Question: I'm a relatively new user to swift and now, I need to take advantage of the proximity sensor of an iPhone. I don't matter the distance, but I want to know when something is near the iPhone.
So I found this code in Objective-C that worked, but I need it in Swift. I have tried some ways, but any worked. So here is the code I need:
'''
- (void) activateProximitySensor {
UIDevice *device = [UIDevice currentDevice];
device.proximityMonitoringEnabled = YES;
if (device.proximityMonitoringEnabled == YES) {
[[NSNotificationCenter defaultCenter] addObserver:self selector:@selector(proximityChanged:) name:@"UIDeviceProximityStateDidChangeNotification" object:device];
}
}
- (void) proximityChanged:(NSNotification *)notification {
UIDevice *device = [notification object];
NSLog(@"Detectat");
//DO WHATEVER I WANT
}
'''
What I tried was this:
'''
override func viewDidLoad() {
super.viewDidLoad()
UIDevice.currentDevice().proximityMonitoringEnabled = true;
NSNotificationCenter.defaultCenter().addObserver(self, selector: Selector(proximityStateDidChange()), name:UIDeviceProximityStateDidChangeNotification, object: nil);
}
'''
and the function:
'''
func proximityStateDidChange() {
//DO WHATEVER I WANT
}
'''
What I put in the function it's executed always when the app is executed.
Trying the code of Eric D. comment
'''
let sensor = MySensor() //declared in the VC but globally
override func viewDidLoad() {
super.viewDidLoad()
sensor.activateProximitySensor()
}
'''
Throws me the exception:

Hope someone can help,
Thanks in advance!
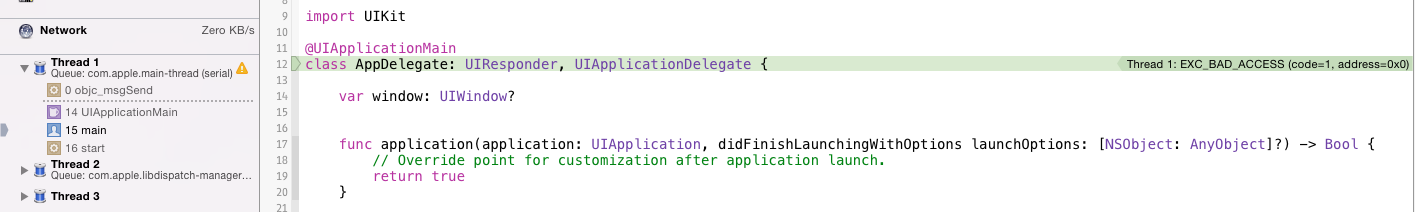
Answer: Here's my take on this.
'''
func activateProximitySensor() {
let device = UIDevice.currentDevice()
device.proximityMonitoringEnabled = true
if device.proximityMonitoringEnabled {
NSNotificationCenter.defaultCenter().addObserver(self, selector: "proximityChanged:", name: "UIDeviceProximityStateDidChangeNotification", object: device)
}
}
func proximityChanged(notification: NSNotification) {
if let device = notification.object as? UIDevice {
println("\(device) detected!")
}
}
'''